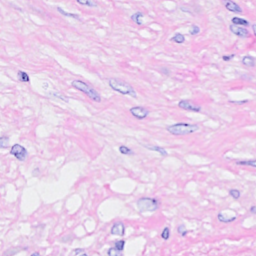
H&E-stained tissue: Breast